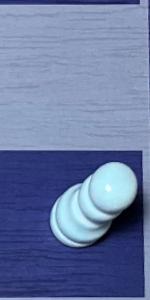
Label: Pawn_White